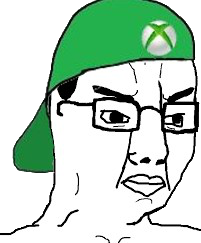
Label: 5_Poljak